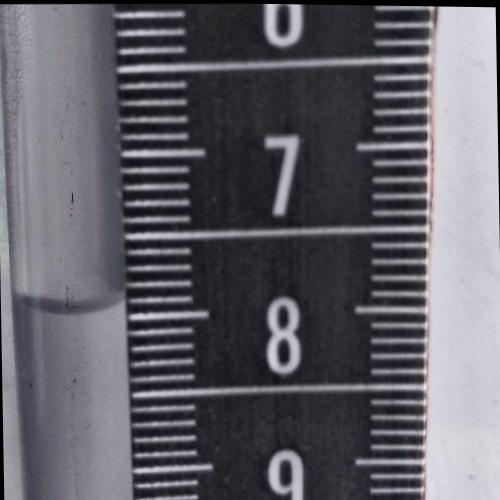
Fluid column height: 7.9 cm